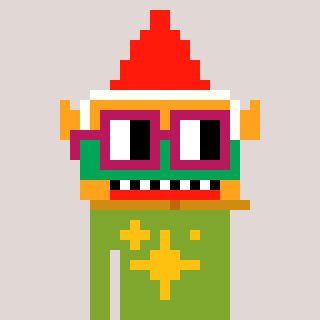
a pixel art character with square dark red glasses, a gnome-shaped head and a slimegreen-colored body on a warm background